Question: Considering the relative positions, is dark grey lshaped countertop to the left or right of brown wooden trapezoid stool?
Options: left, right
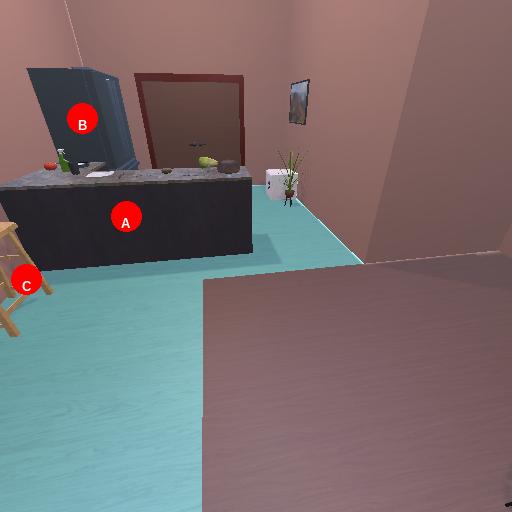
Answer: left